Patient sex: M
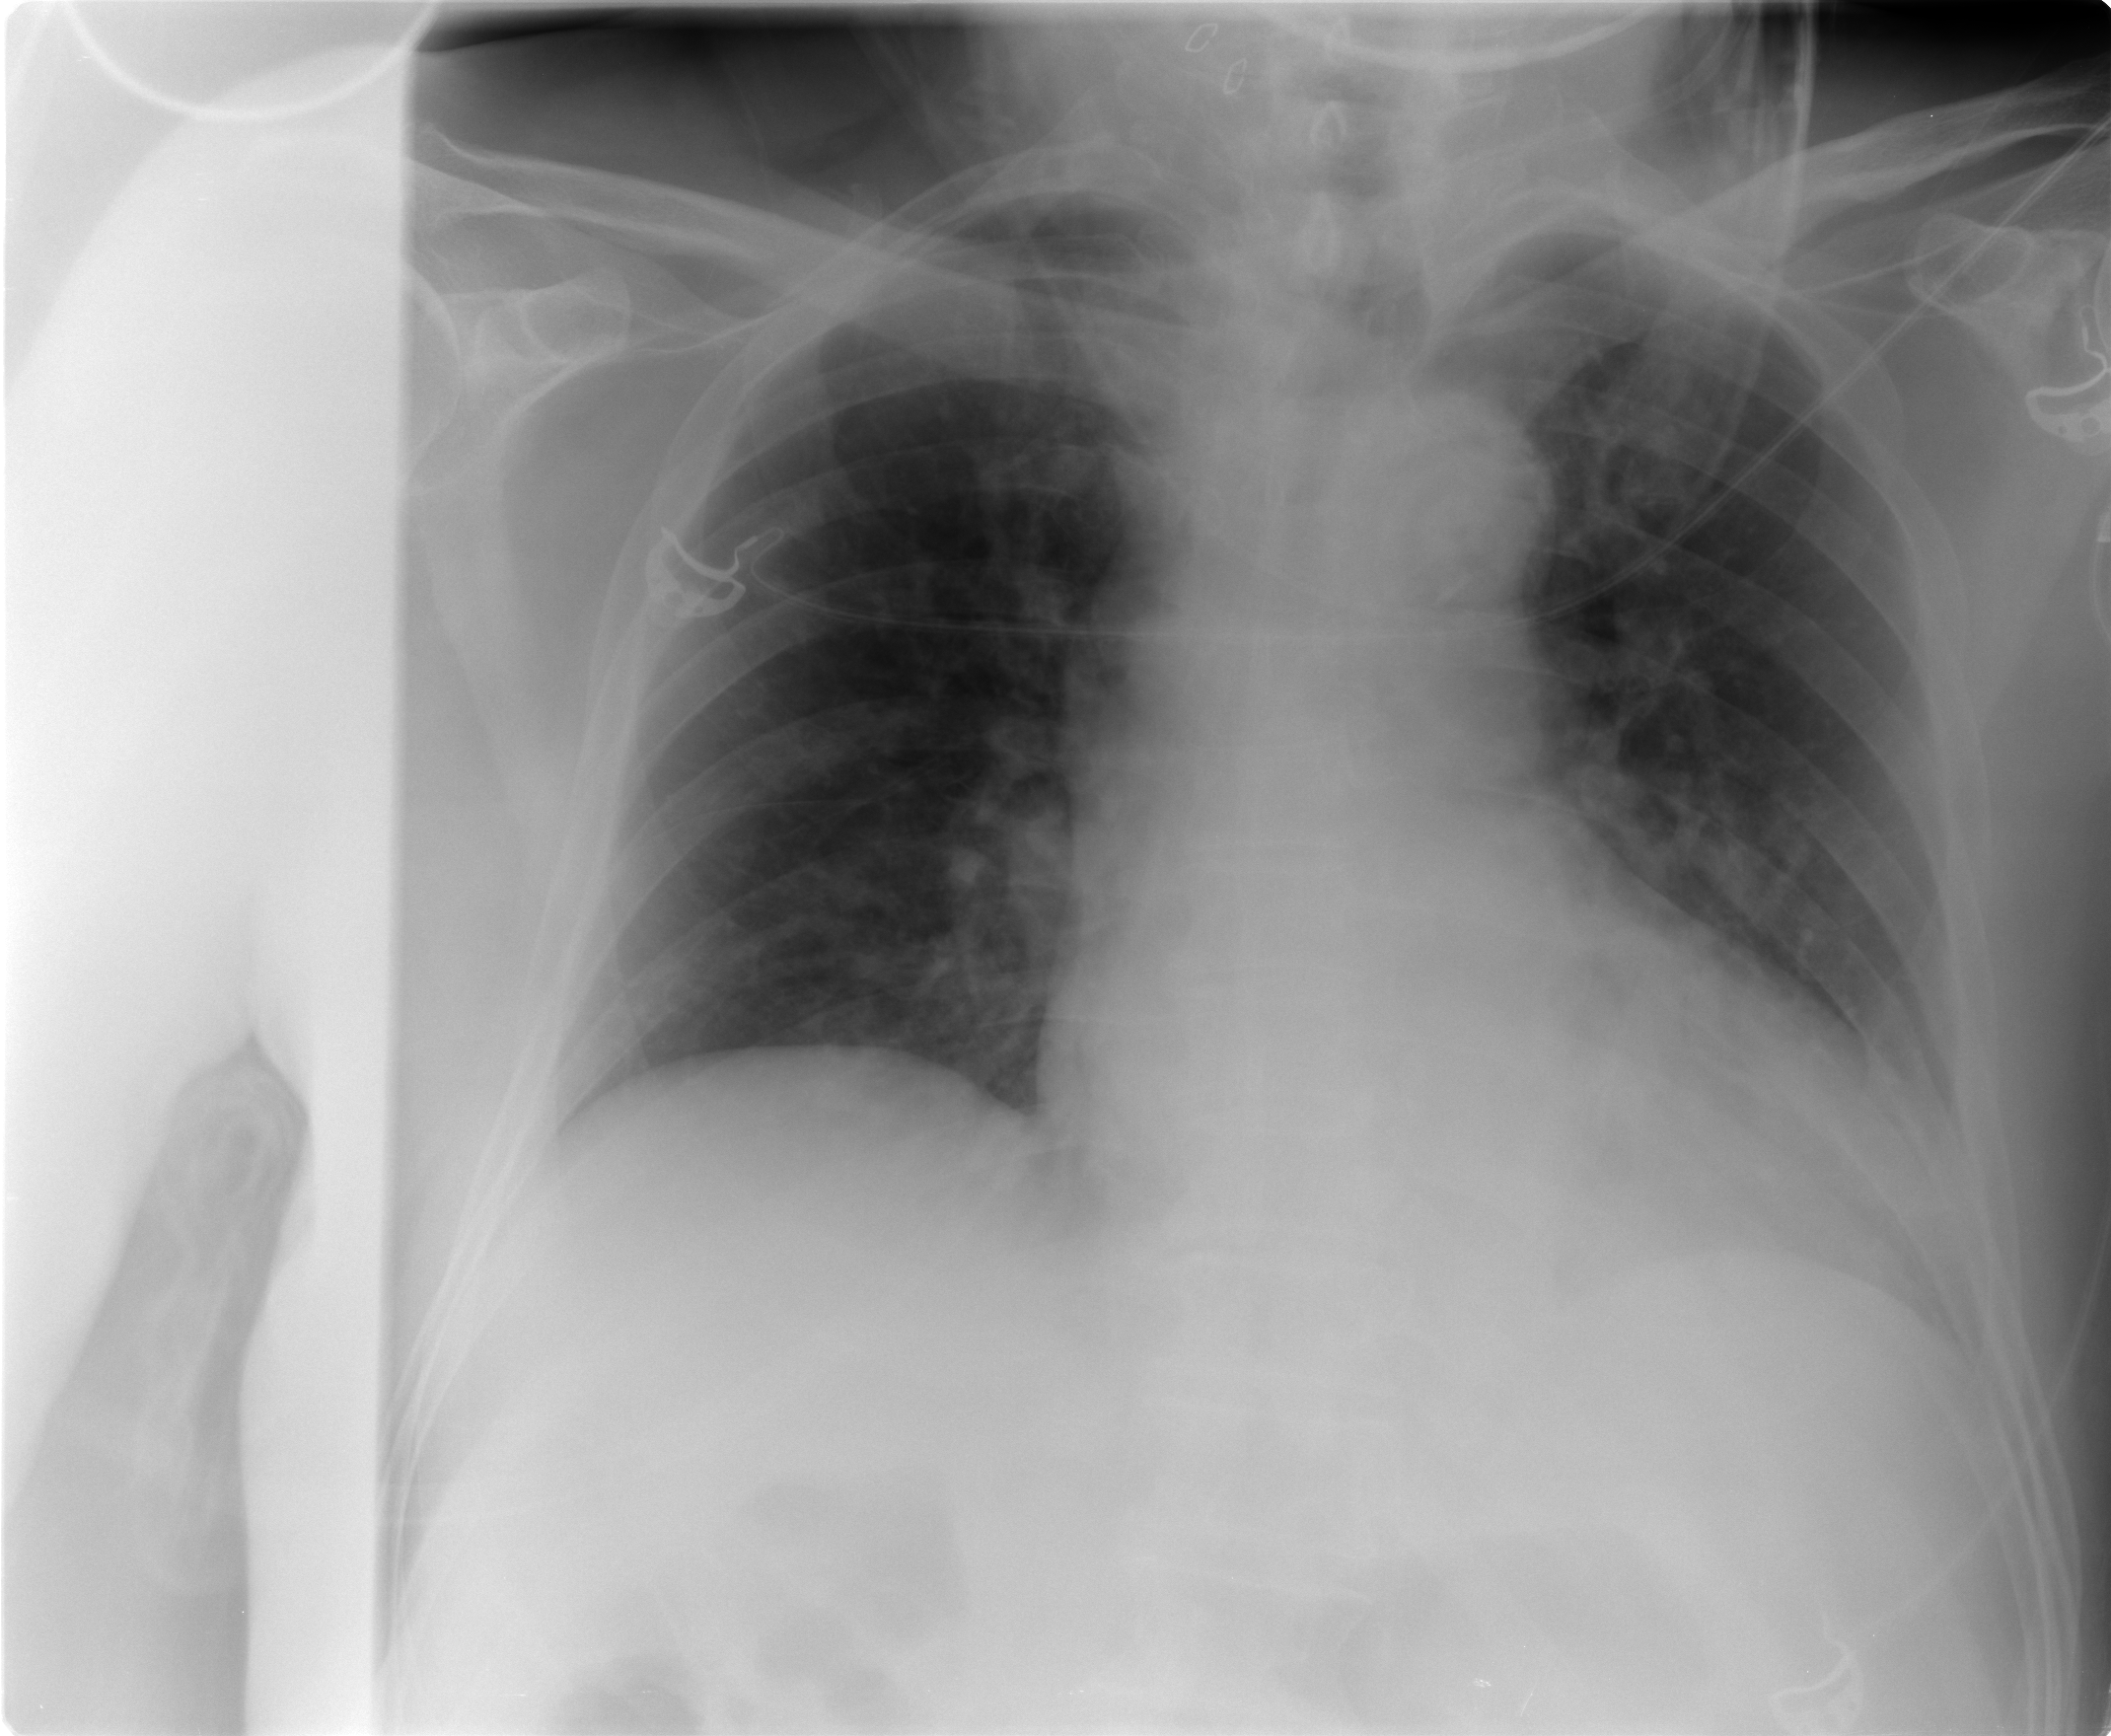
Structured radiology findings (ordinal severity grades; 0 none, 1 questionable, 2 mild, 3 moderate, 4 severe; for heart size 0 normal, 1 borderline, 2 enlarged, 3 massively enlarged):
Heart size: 2
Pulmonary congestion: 0
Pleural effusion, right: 0
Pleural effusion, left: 0
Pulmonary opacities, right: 0
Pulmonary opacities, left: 0
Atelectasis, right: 2
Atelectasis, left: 2